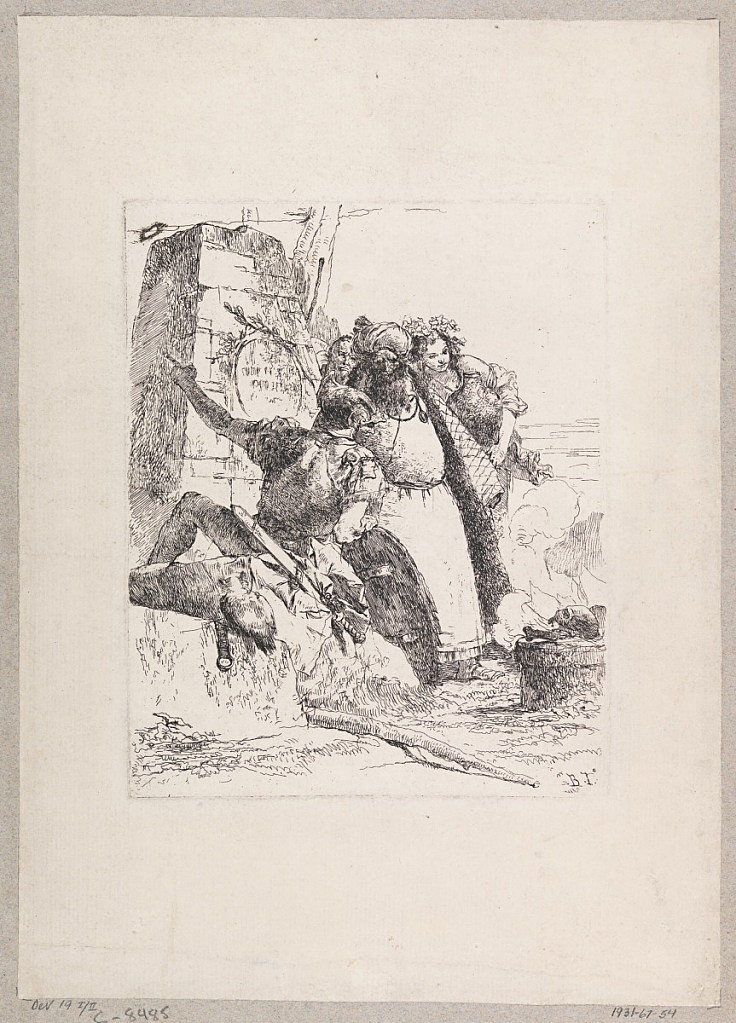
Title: Soldiers, Magus, and Other Figures Observing a Skull and a Tibia on an Altar, plate 7 from the Scherzi di Fantasia
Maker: Giovanni Battista Tiepolo, Italian, 1692 - 1770
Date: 1750–1760
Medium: Etching on laid paper
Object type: Print
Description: First state, before the number
A seated soldier pointing with his left hand, a standing magician, a bearded man and a bacchante, observing the altar at lower right.